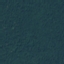
Land use / land cover: Forest